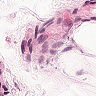
Metastatic tissue present: no